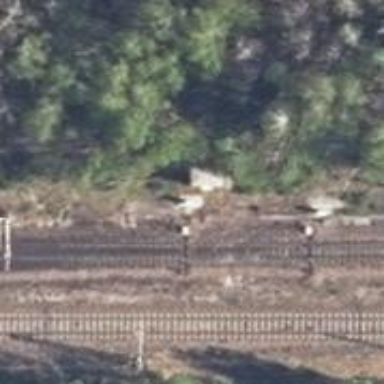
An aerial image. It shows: Railway switch.